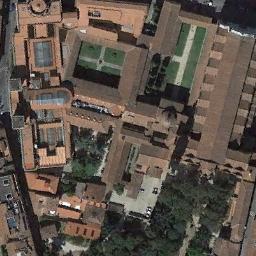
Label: church